Field crop: tomato
Growth stage: 1
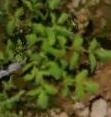
Species: tomato